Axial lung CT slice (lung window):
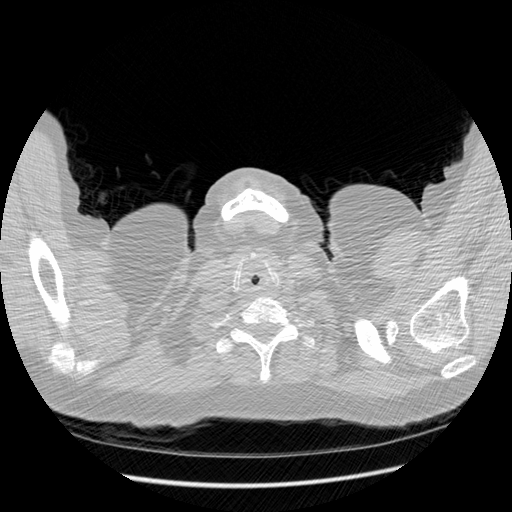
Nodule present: no